Question: I have the following syntax in 'Swift':
'''
func basicFunction(anArray:[Int], aValue:Int) -> Int {
for (var i = 0; i<5; ++i)
{
if anArray[i] == 0
{
anArray[i] = aValue //I get an error in XCode
}
}
return 1
}
'''
I get the following 'Xcode error': ''@lvalue $T5'' is not identical to ''Int''

What am I doing wrong?
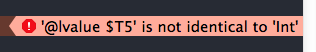
Answer: Function arguments are immutable by default, and the Swift compiler gives terrible error messages.
Anyway, because 'anArray' is immutable, you cannot modify it. That's why you get an error message. Declare it 'inout':
'''
func basicFunction(inout anArray:[Int], aValue:Int) -> Int {
for (var i = 0; i<5; ++i) {
if anArray[i] == 0 {
anArray[i] = aValue
}
}
return 1
}
'''
Call it with an '&' in front of the array argument:
'''
basicFunction(&someArray, 99)
'''